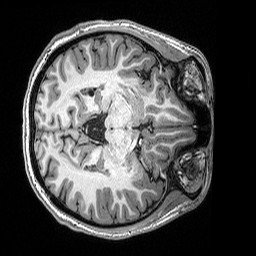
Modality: T1w
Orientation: axial
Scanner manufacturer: siemens
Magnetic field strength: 3 T
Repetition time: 2.53 s
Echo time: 0.0033 s